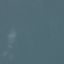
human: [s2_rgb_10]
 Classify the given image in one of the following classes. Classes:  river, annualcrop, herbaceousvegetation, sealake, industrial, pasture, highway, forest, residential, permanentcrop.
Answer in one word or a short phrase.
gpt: SeaLake